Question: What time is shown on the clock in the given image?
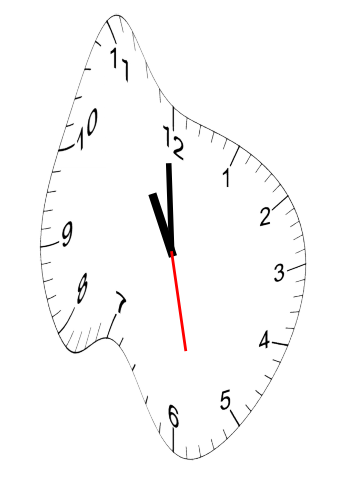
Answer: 10:59:28